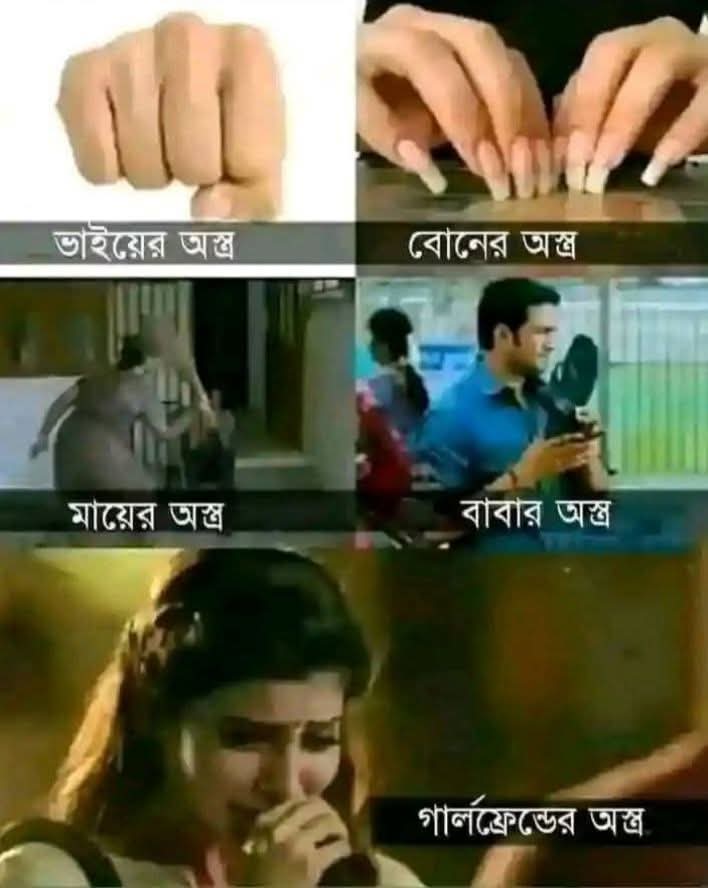
Text: ভাইয়ের অস্ত্র
বোনের অস্ত্র
মায়ের অস্ত্র
বাবার অস্ত্র
গার্লফ্রেন্ডের অস্ত্র
Label: Non Hate